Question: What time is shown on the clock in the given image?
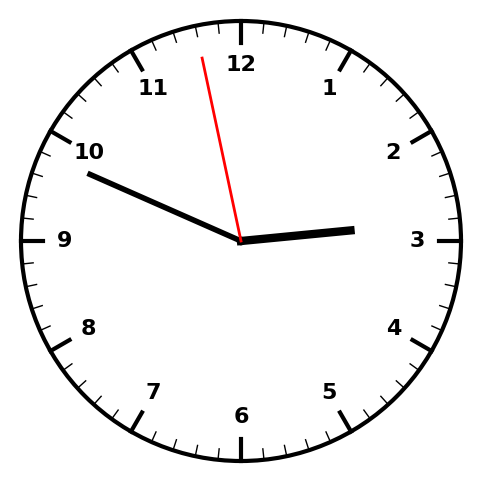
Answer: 02:48:58